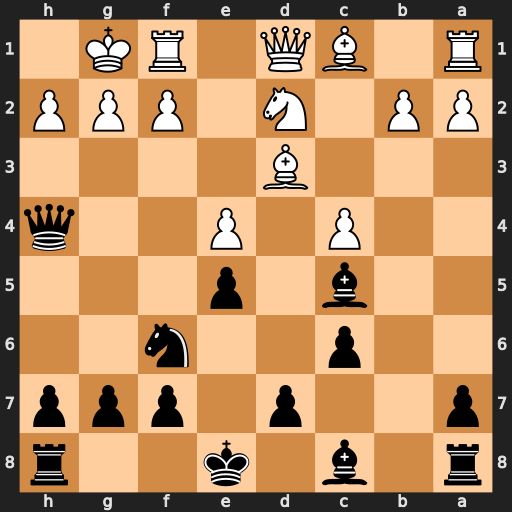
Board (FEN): r1b1k2r/p2p1ppp/2p2n2/2b1p3/2P1P2q/3B4/PP1N1PPP/R1BQ1RK1
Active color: b
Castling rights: kq
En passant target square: -
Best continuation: Ng4 Nf3 Nxf2 Rxf2 Qxf2+